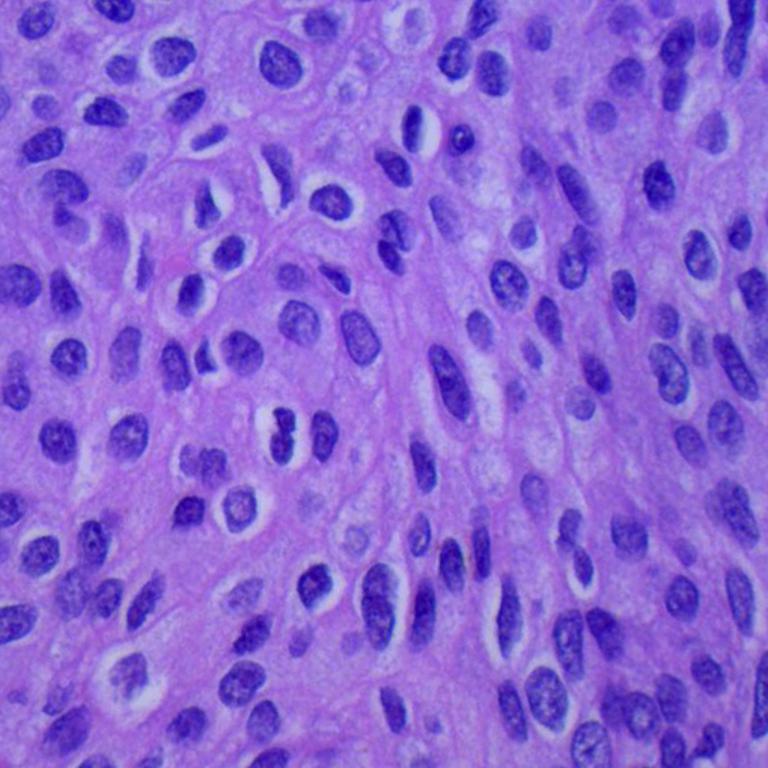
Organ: lung
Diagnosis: squamous carcinomas